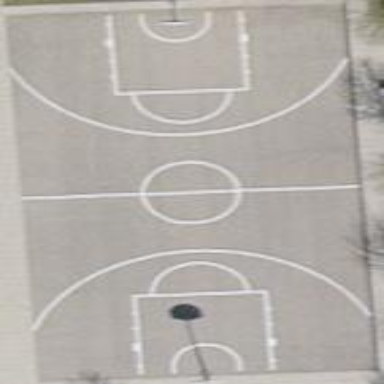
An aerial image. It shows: Basketball court on leisure land pitch.